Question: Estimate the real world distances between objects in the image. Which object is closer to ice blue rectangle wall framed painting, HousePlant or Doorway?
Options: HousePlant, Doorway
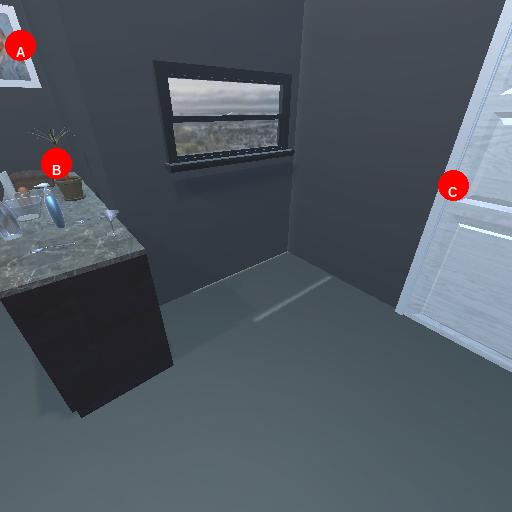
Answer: HousePlant